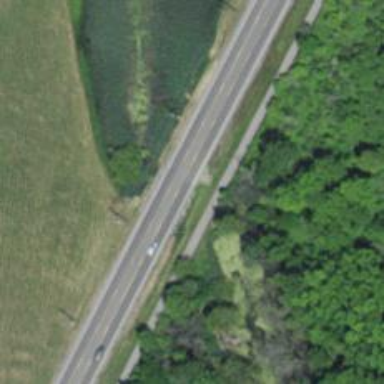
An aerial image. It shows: Culvert tunnel.